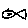
Label: fish